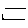
Label: line